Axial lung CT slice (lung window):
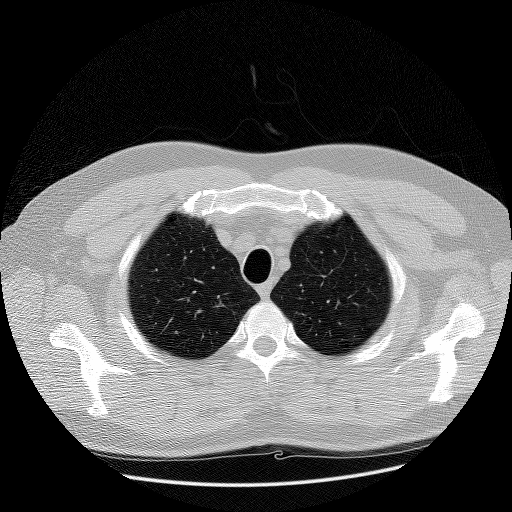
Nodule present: no